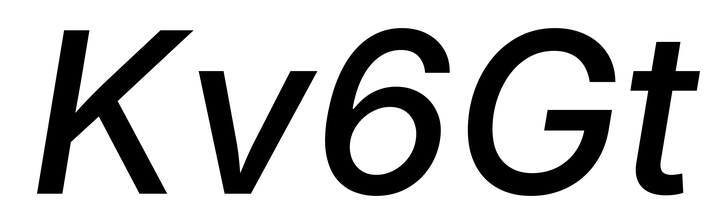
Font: Inter-Italic_Medium_Italic